Question: Currently on a view I have a ImageView and A custom class that draws a circle on the view. It will draw the circle on the view but it is hidden behind the image view. I know its there because when the radius is big enough I can see a small section that isn't behind the imageview. What code would bring it to the front?
EDIT: Found out that the above issue is not the problem. It seems that it is only drawing it on the portion that is reserved for the seekbar I have on the view?
'''
public void onCreate(Bundle savedInstanceState) {
super.onCreate(savedInstanceState);
setContentView(R.layout.image_process);
mDraw = new Draw(this);
addContentView(mDraw, new LayoutParams(LayoutParams.FILL_PARENT, LayoutParams.FILL_PARENT));
seekBar1 = (SeekBar) findViewById(R.id.seekBar1);
b = (Button) findViewById(R.id.button1);
seekBar1.setMax(500);
seekBar1.setOnSeekBarChangeListener(new OnSeekBarChangeListener(){
public void onProgressChanged(SeekBar arg0, int arg1, boolean arg2) {
mDraw.setCords(500, 500, seekBar1.getProgress());
}
public void onStartTrackingTouch(SeekBar seekBar) {
mDraw.setCords(500, 500, seekBar1.getProgress());
}
public void onStopTrackingTouch(SeekBar seekBar) {
mDraw.setCords(500, 500, seekBar1.getProgress());
}
});
}
'''
Here is the Draw class:
'''
package org.DTS.boltsize;
import android.content.Context;
import android.graphics.Canvas;
import android.graphics.Color;
import android.graphics.Paint;
import android.graphics.Rect;
import android.view.View;
public class Draw extends View {
private int x = 1;
private int y = 1;
private int r = 1;
public Draw(Context context) {
super(context);
// TODO Auto-generated constructor stub
}
public void setCords(int mx, int my, int mr ){
x = mx;
y = my;
r = mr;
}
protected void onDraw(Canvas canvas) {
// TODO Auto-generated method stub
System.out.println("Drew :)");
Paint paint = new Paint();
paint.setStyle(Paint.Style.FILL);
paint.setColor(Color.RED);
canvas.drawCircle(x, y, r, paint);
super.onDraw(canvas);
}
public void DrawCirlce(Canvas canvas, int x, int y, int r){
Paint paint = new Paint();
paint.setStyle(Paint.Style.STROKE);
paint.setColor(Color.GREEN);
canvas.drawCircle(x, y, r, paint);
super.onDraw(canvas);
}
}
'''
Here is what it looks like. That red circle should cover the entire screen.

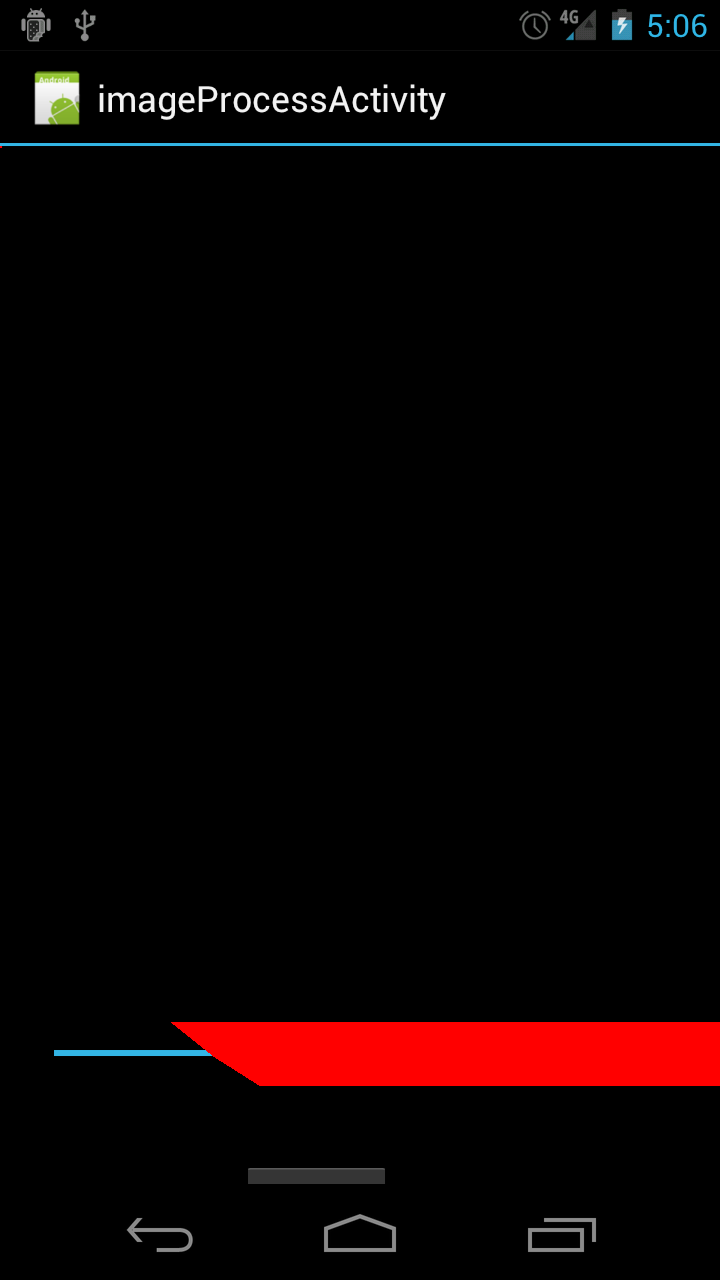
Answer: Solved by converting source to bitmap, then drawing a circle on that bitmap and sending that final bitmap to the imageview.